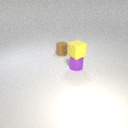
small purple metal cylinder below small yellow rubber cube